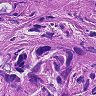
Metastatic tissue present: yes